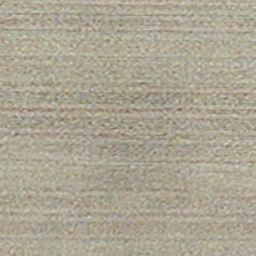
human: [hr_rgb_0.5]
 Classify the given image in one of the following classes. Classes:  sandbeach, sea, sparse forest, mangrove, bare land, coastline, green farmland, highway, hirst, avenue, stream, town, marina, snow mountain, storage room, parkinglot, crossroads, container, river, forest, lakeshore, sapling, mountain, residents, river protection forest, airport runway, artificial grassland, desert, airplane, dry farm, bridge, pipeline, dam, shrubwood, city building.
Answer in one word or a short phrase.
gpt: dry farm